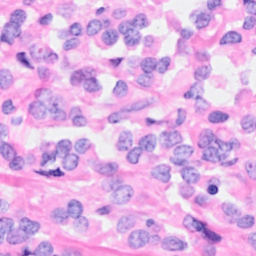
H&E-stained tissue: Breast